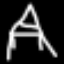
Label: The Eiffel Tower